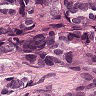
Metastatic tissue present: yes